Question: I have the following (small) melted data. Its a R RDS file, best way to transfer R datasets! You need 'data.table' library.
'''
> urlf = 'http://emboss.math.yorku.ca/results/ove_m_rds'
> ove.m = readRDS(gzcon(url(urlf))) ##download the data.table
'''
Basically, I have the following code to make a heat plot of the data:
'''
gg = ggplot(ove.m, aes(variable, state))
gg = gg + geom_tile(aes(fill = value), colour = "white")
gg = gg + scale_fill_gradient(low = "white", high = "#1f78b4")
'''
But the problem with this is the colors are adjusted to ALL the values in the matrix. I want the colors to represent the only. So the resulting heat map looks like the following for the above data:

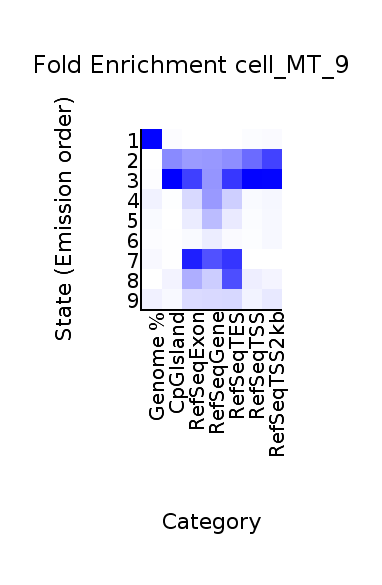
Answer: '''
urlf = 'http://emboss.math.yorku.ca/results/ove_m_rds'
ove.m = readRDS(gzcon(url(urlf))) ##download the data.table
a <- data.frame(matrix(nrow = 9, ncol = 7))
names(a) <- unique(levels(ove.m$variable))
ove.m$state <- as.numeric(ove.m$state)
for(i in 1:9){
a$genomecoverage[i] <- as.numeric(ove.m$value[ove.m$variable == "genomecoverage" & ove.m$state == i ])
a$cpgisland[i] <- ove.m$value[ove.m$variable == "cpgisland" & ove.m$state == i ]
a$exon[i] <- ove.m$value[ove.m$variable == "exon" & ove.m$state == i ]
a$gene[i] <- ove.m$value[ove.m$variable == "gene" & ove.m$state == i ]
a$tes[i] <- ove.m$value[ove.m$variable == "tes" & ove.m$state == i ]
a$tss[i] <- ove.m$value[ove.m$variable == "tss" & ove.m$state == i ]
a$tss2kb[i] <- ove.m$value[ove.m$variable == "tss2kb" & ove.m$state == i ]
}
b <- as.data.frame(apply(a, 2, scale))
b$state <- 1:9
c <- melt(b, id.vars = "state")
gg = ggplot(ove.m, aes(variable, state))
gg = gg + geom_tile(aes(fill = value), colour = "white")
gg = gg + scale_fill_gradient(low = "white", high = "#1f78b4")
gg
'''